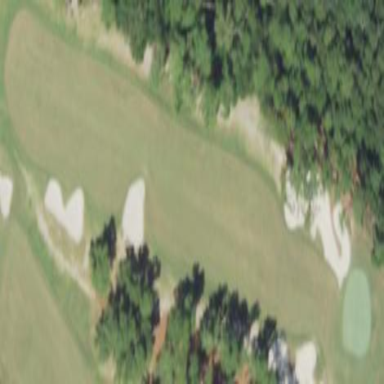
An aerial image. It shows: Grassy area designated as golf fairway.